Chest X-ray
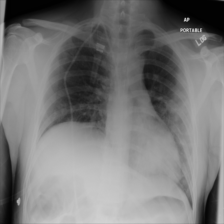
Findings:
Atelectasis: negative
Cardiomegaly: negative
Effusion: negative
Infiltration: negative
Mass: negative
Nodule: negative
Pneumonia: positive
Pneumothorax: negative
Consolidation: negative
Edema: negative
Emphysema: negative
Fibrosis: negative
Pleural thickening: negative
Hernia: negative